Aerial crown-view tile of a tropical tree (Barro Colorado Island, Panama), acquired 20241014:
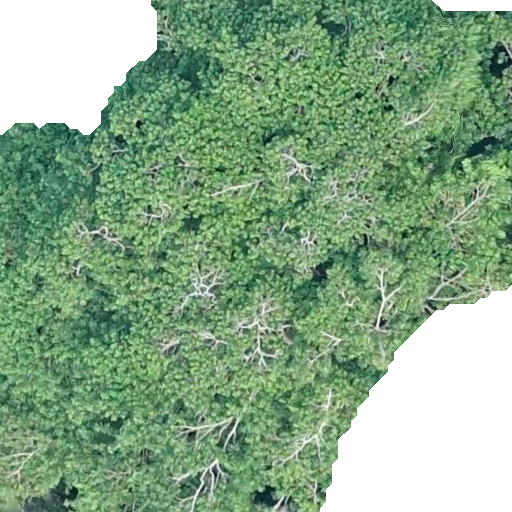
Species: Hura crepitans
GBIF accepted scientific name: Hura crepitans
Crown area: 476.267 m²